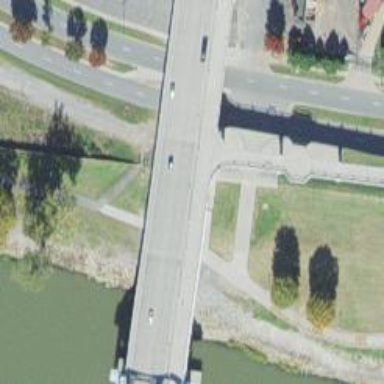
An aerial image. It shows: Beam bridge on primary highway.